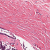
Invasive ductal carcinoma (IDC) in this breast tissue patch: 0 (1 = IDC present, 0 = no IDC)